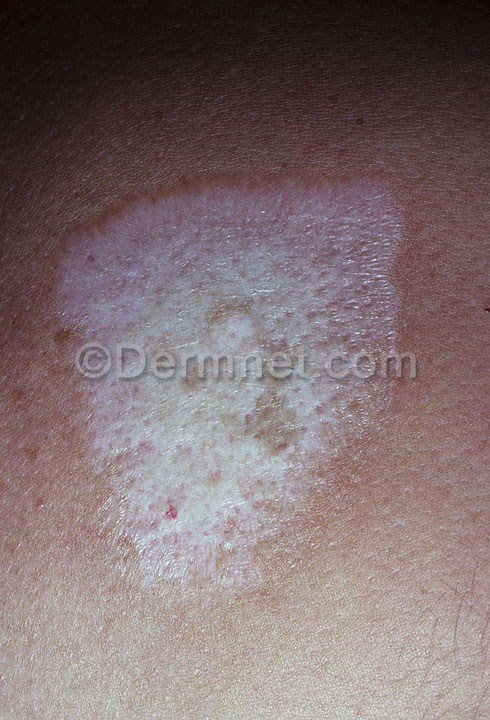
Disease: Psoriasis pictures Lichen Planus and related diseases